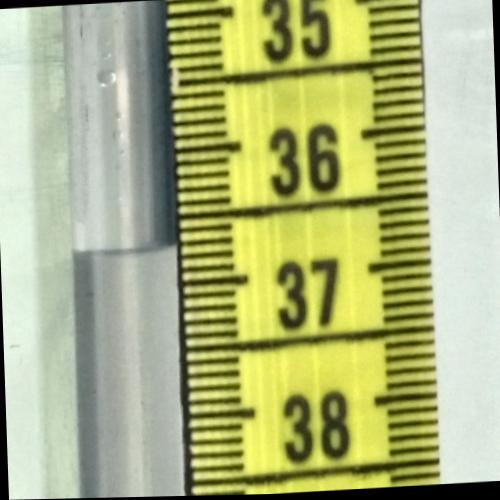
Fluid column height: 36.7 cm